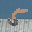
Label: 5